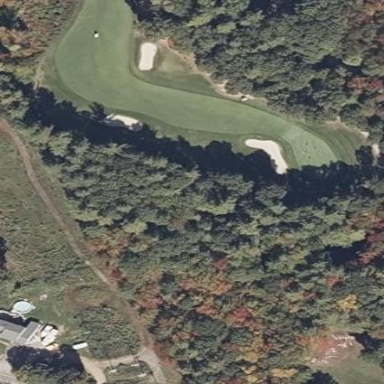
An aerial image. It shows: Scenic golf fairway.